Field crop: maize
Growth stage: 2
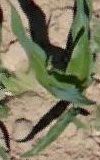
Species: maize